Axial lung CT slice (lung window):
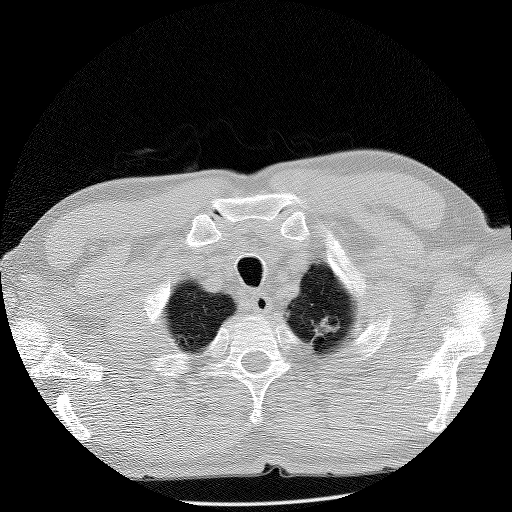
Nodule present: no